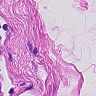
Metastatic tissue present: no